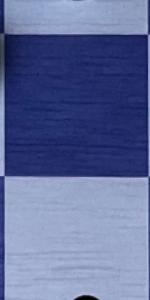
Label: Empty